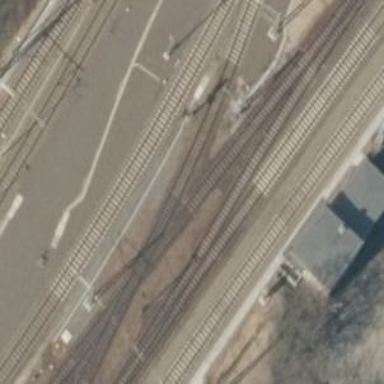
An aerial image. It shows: Railway with electrified contact lines.